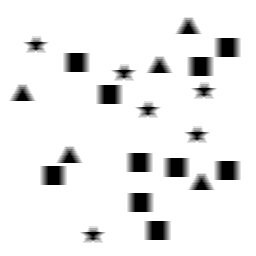
Squares: 10
Triangles: 5
Stars: 6
Total shapes: 21